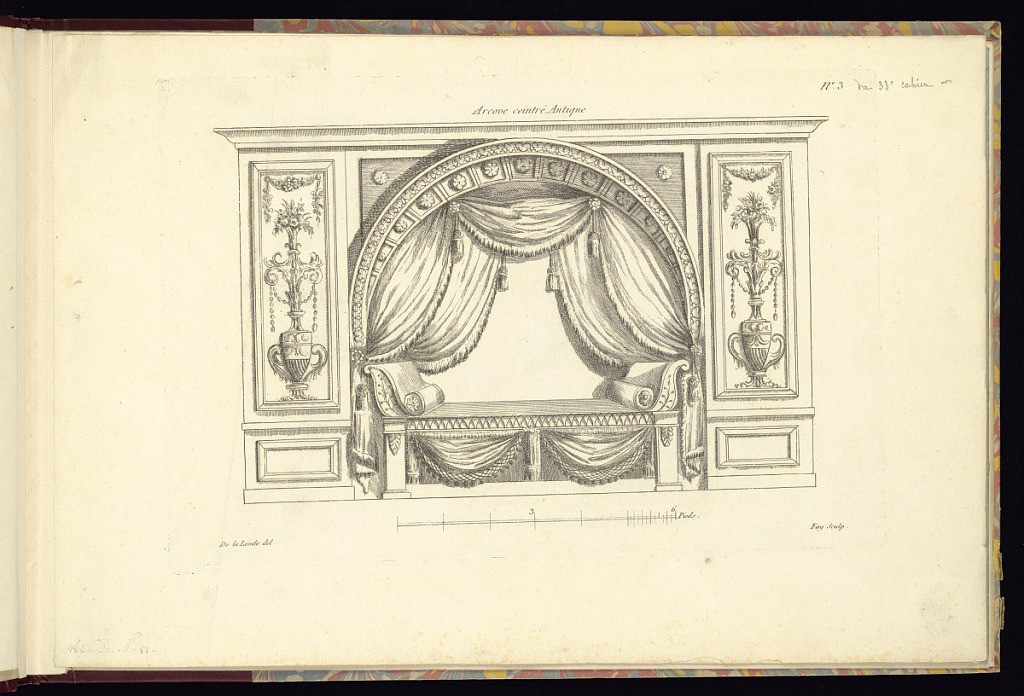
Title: Arcove ceintré Antique
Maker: Richard de Lalonde, French, active 1780–96
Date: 1792–1814
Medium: Etching and engraving on laid paper
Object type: Print
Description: Third plate from a series of bed designs. The title is lettered above a wall elevation featuring a daybed set into an arched alcove with paneling on either side, decorated with neoclassical and empire style ornament. The arch is framed by friezes of rosettes and lamb's tongue. The bed curtain trimmed with passementerie, and tassels hangs from the alcove. The daybed features rosettes, leaf, and fleurons ornament on the textiles and frame with a tapered center support decorated with fluting. The paneling on either side is made up of a blank dado level with large vertical panels above featuring a fluted handled vase, with fleuron and rinceaux ornament, flowers and festoons of flowers and beads. The plate is titled, signed, and numbered.